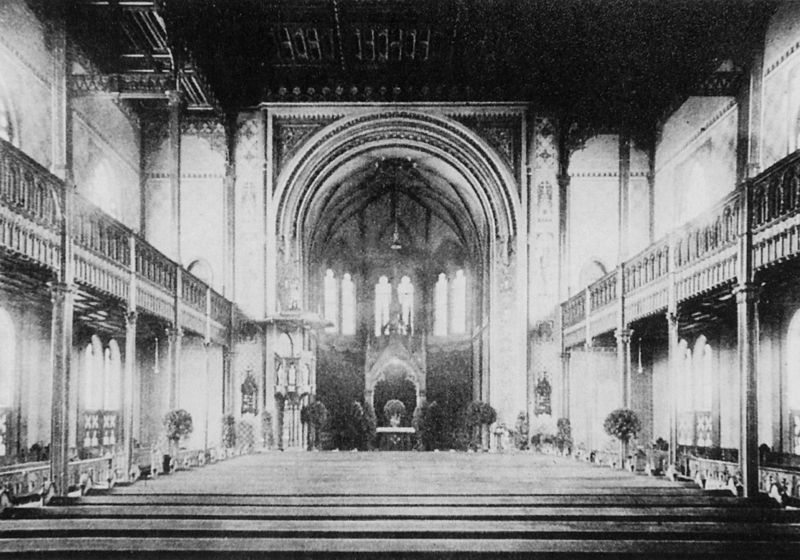
Titel: Lutherkirche, Ludwigshafen-Mitte, Langhaus (Foto um 1900)
Künstler: August von Voit
Standort: Ludwigshafen
Institution: Lutherkirche
Schlagwörter: dunkel, schatten, weiß, bäume, fenster, grau, hell, holz, licht, pfeiler, raum, schwarz, stützen, säule, säulen, zeichnung, zimmer, wand, stein, innenraum, brüstung, busch, büsche, kirche, sonne, decke, innen, pflanze, pflanzen, gotik, balkon, bäumchen, kübel, schiff, sitze, bogen, leer, bank, empore, loge, saal, rundbogen, joche, kuppel, treppen, gestühl, ornamente, geländer, balkone, galerie, halle, logen, unscharf, foto, fotografie, photographie, wände, eisen, umgang, gewölbe, balustrade, dom, schwarz weiss, altar, bänke, hauptschiff, kathedrale, langhaus, photo, portal, kirchenbank, kirchenschiff, kirchenbänke, mittelschiff, verschwommen, kanzel, langschiff, obergaden, obergarden, mauern, altarraum, apsis, romanik, passau, chor, kapelle, holzbank, baldachin, ballustrade, kassettendecke, sitzbank, stahl, kandelaber, gallerie, triumphbogen, maßwerk, flachdach, kasettendecke, vorne, hallenkirche, längsschiff, emporen, bankreihen, sitzbänke, arke, neogotik, absiss, buchsbaum, saalraum, eglise, ziborium, kichr, absisse, basilique, buxbaum, chorraum, flachdecke, mayence, sall, sthel, triumphborgen, sitzreihe, maaswerk, innenraum kirche, kirchbänke, kübelpfalnzen, kirchengestuhl, maawerk